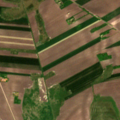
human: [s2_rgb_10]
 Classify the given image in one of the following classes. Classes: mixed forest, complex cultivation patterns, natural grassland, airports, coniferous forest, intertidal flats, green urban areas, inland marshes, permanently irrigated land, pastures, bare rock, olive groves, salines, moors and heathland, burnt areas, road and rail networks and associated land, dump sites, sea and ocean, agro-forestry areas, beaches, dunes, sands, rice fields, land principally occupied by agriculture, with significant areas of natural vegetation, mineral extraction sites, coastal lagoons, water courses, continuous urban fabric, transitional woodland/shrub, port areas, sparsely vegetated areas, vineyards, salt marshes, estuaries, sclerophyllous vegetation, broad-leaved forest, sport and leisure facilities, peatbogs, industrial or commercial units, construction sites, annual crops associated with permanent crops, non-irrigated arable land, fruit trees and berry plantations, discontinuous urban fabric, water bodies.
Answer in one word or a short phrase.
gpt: non-irrigated arable land, pastures